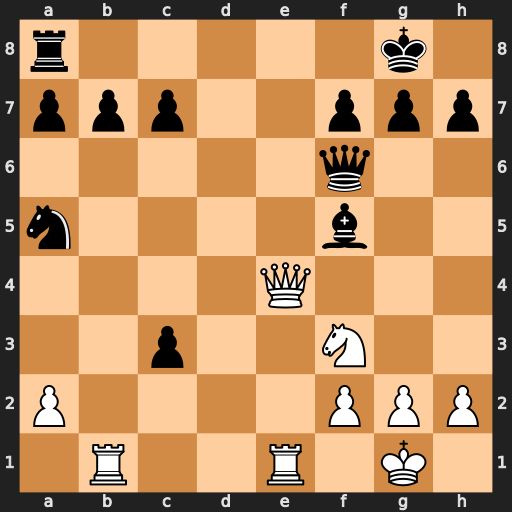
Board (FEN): r5k1/ppp2ppp/5q2/n4b2/4Q3/2p2N2/P4PPP/1R2R1K1
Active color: w
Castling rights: -
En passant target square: -
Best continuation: Qe8+ Rxe8 Rxe8#